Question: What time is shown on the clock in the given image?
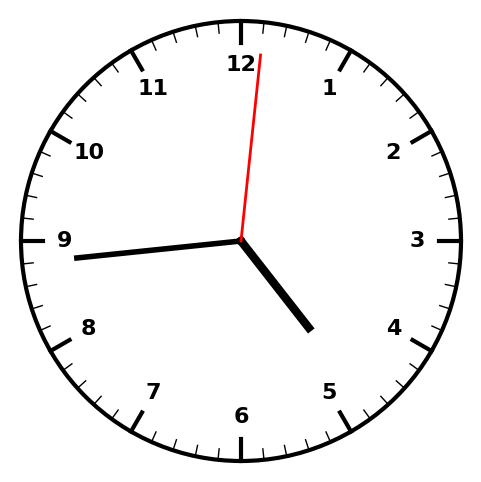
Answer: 04:44:01